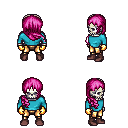
a pixel art fantasy rpg character, male body template, skeleton, teal long-sleeve shirt, gold greaves, pink right-swept hairstyle, gold gloves, maroon shoes, four views (front, back, left, right), 2x2 character sprite sheet, small pixel art, hard edges, no anti-aliasing